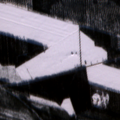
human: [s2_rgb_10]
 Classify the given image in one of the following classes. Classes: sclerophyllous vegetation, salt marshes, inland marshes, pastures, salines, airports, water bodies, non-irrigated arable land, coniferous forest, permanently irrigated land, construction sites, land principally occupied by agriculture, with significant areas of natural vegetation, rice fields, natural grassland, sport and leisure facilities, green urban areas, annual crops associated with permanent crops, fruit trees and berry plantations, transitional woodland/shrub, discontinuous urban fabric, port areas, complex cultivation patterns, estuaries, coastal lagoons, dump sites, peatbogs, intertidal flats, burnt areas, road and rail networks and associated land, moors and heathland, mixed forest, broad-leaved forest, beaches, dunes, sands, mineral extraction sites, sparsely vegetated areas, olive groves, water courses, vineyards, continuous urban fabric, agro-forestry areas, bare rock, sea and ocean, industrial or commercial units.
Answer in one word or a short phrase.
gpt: non-irrigated arable land, coniferous forest, mixed forest